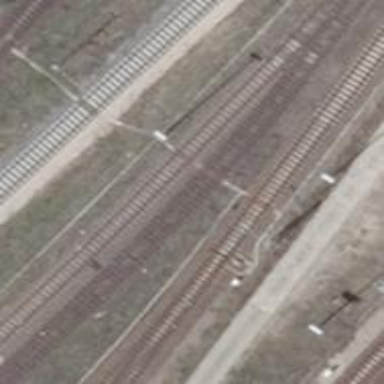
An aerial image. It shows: Rail yard with electrified contact lines for the trains.